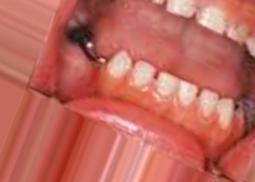
Condition: Caries